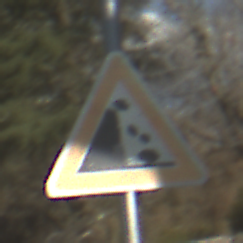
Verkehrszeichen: SteinschlagLinks
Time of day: MorningAfternoon
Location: Outdoor (Nature)
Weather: PartlyCloudy
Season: NotSpecified
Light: Natural